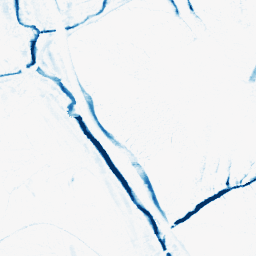
Category: morphological
Decomposition family: morphological_ellipse
Decomposition parameters: operation: closing
width: 5
height: 10
Upsampling method: bspline
Upsampling parameters: scale: 2
Upsampling scale: 2